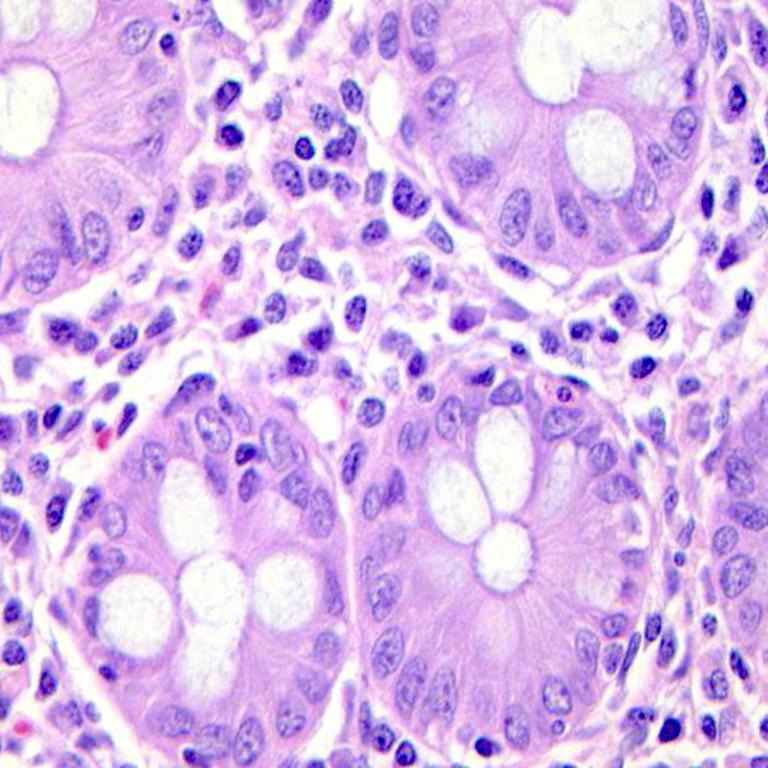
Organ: colon
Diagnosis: benign